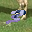
Label: 3